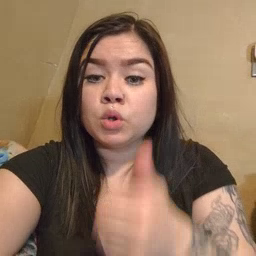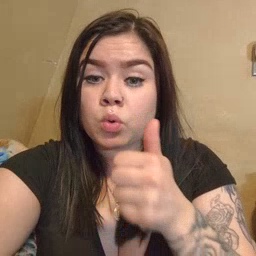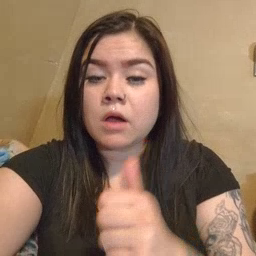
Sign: yourself